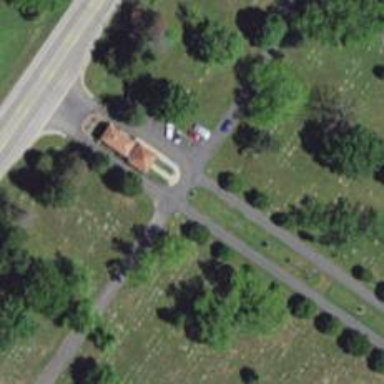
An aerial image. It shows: Historical site featuring war memorial.